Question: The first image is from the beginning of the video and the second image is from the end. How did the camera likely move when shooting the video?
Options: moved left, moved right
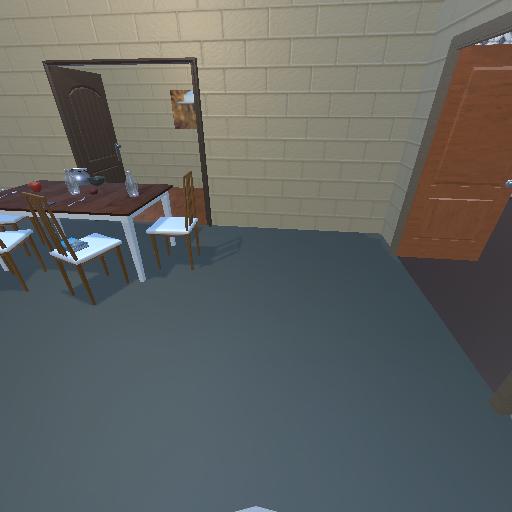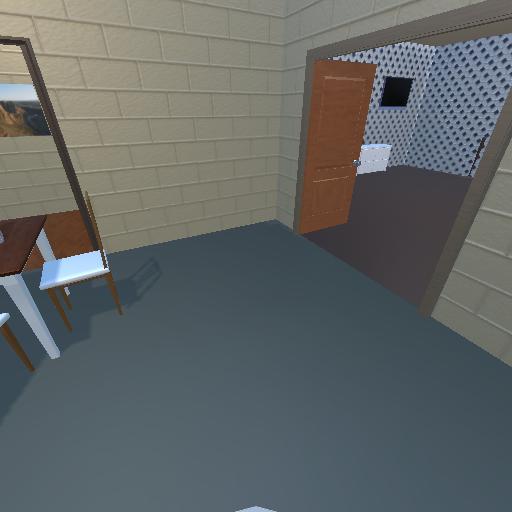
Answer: moved left